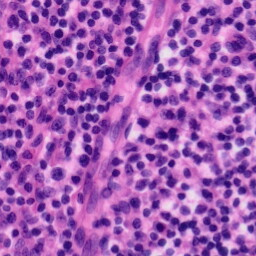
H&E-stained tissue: Tonsil